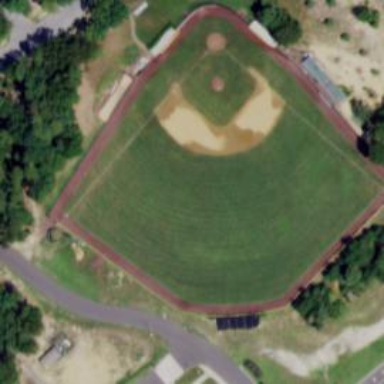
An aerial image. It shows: Baseball pitch for leisure land.